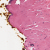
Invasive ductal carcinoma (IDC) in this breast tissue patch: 0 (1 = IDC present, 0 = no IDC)